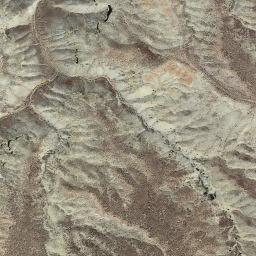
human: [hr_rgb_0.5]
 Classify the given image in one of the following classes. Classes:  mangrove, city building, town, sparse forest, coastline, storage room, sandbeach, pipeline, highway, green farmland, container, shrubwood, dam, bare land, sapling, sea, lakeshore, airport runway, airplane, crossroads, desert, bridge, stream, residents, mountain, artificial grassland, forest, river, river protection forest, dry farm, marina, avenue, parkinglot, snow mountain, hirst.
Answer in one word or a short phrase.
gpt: mountain